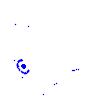
Particle: electron